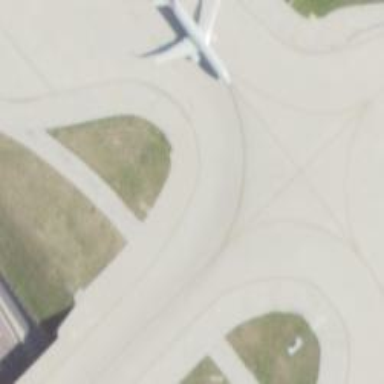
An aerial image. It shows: View of taxiway at the airport.